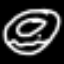
Label: donut